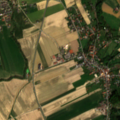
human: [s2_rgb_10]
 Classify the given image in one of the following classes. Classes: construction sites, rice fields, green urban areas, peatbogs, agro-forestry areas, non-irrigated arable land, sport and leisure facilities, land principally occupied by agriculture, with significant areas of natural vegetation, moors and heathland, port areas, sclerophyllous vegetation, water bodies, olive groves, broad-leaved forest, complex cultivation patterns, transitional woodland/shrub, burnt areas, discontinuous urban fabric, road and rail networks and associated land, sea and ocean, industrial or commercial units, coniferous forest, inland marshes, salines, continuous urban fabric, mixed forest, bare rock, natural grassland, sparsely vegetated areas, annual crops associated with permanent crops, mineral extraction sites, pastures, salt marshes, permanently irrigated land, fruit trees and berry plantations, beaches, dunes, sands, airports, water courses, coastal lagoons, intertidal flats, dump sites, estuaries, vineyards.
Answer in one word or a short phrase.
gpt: discontinuous urban fabric, non-irrigated arable land, complex cultivation patterns